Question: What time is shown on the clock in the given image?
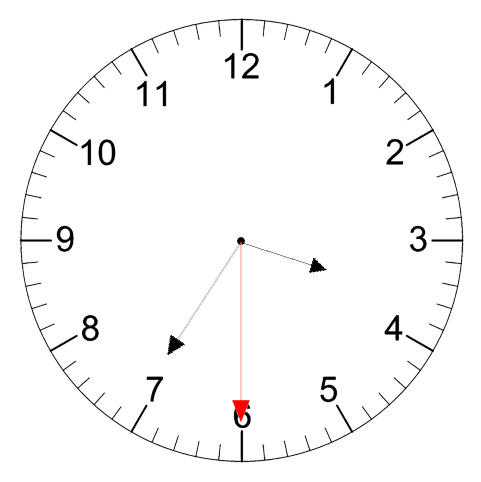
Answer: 03:35:30